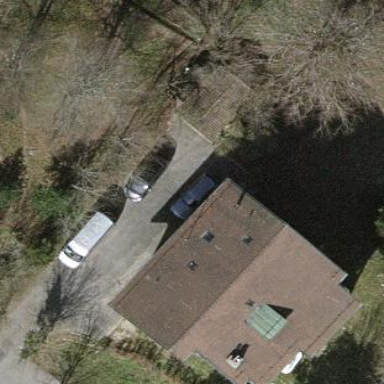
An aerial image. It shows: Gabled roofed house.